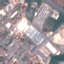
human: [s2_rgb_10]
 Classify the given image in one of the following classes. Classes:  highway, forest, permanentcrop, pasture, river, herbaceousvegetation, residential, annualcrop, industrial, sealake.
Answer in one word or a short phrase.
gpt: Industrial